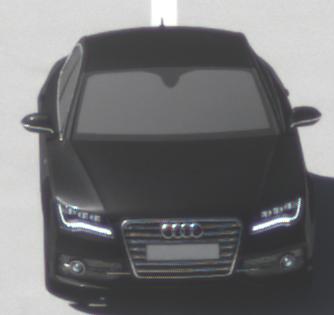
Make: Audi
Model: S7 Sportback cod
Detailed model: S7 (4G) Sportback
Model produced from: 2012/06
Model produced until: 2014/05
Doors: 5
Color: black
Road condition: dry road
Daytime: midday
Contrast: high contrast